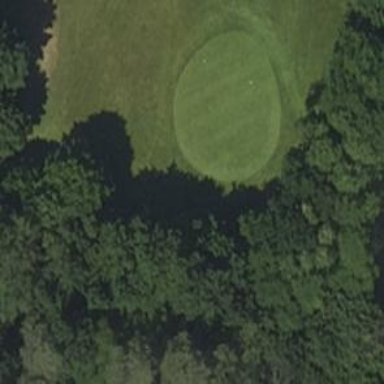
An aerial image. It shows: Golf tee.